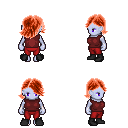
a pixel art fantasy rpg character, female body template, dark elf, purple skin, maroon sleeveless shirt, red pants, red swoop hairstyle, black shoes, four views (front, back, left, right), 2x2 character sprite sheet, small pixel art, hard edges, no anti-aliasing